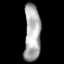
Tissue: lung
Cell type: Epithelial cells
Senescence score: 0.1816
Nuclear area (px): 909
Mean DAPI intensity: 171.048